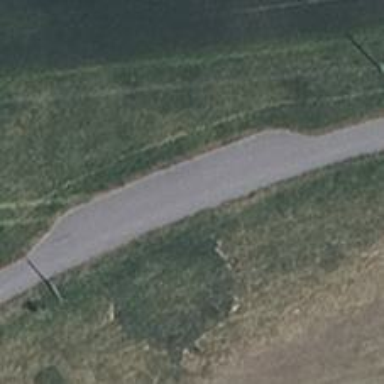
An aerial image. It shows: Passing place on the road.